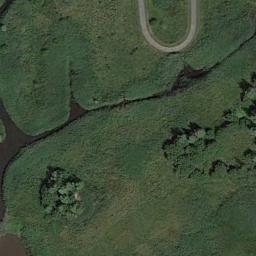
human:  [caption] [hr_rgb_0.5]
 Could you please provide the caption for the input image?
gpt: This meadow has dense grasses and some trees and a river goes through the meadow .

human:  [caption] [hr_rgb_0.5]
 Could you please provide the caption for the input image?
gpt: Some trees are on the meadow .

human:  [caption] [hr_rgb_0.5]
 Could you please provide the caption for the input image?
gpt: There are some trees on the meadow .

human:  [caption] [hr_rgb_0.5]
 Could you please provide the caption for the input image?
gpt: There are two intersecting paths in the grass .

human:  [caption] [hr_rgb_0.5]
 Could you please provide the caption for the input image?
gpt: There are some green trees on the dense meadow .